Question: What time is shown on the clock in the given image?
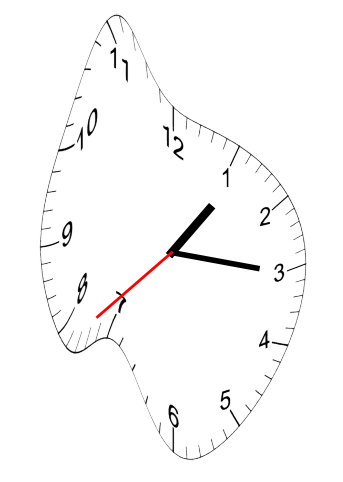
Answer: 01:15:38